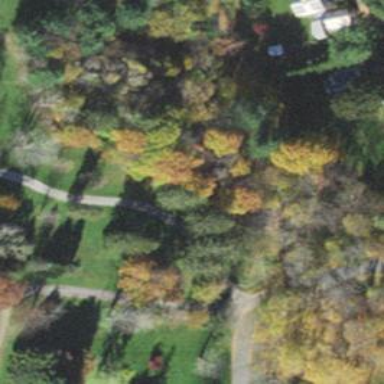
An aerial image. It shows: Driveway.